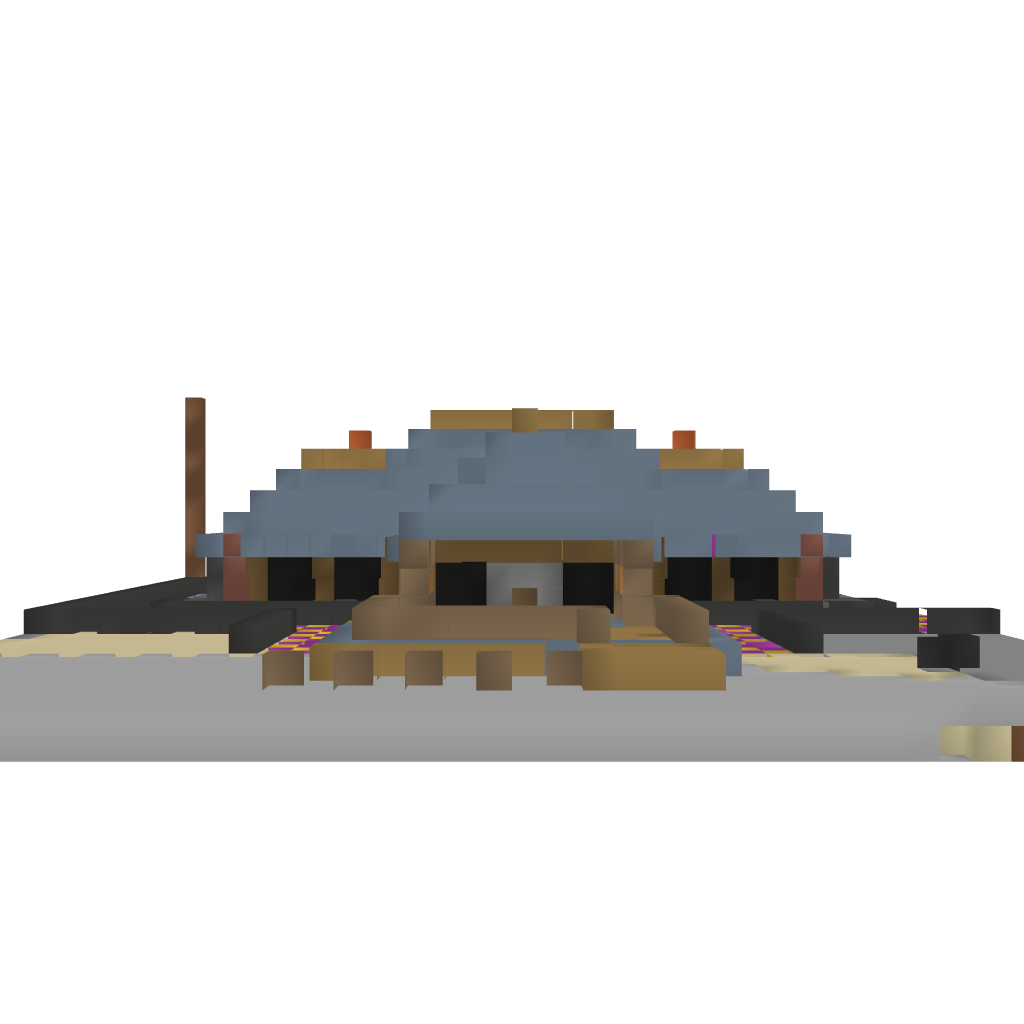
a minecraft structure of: GaymerMansion